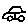
Label: car